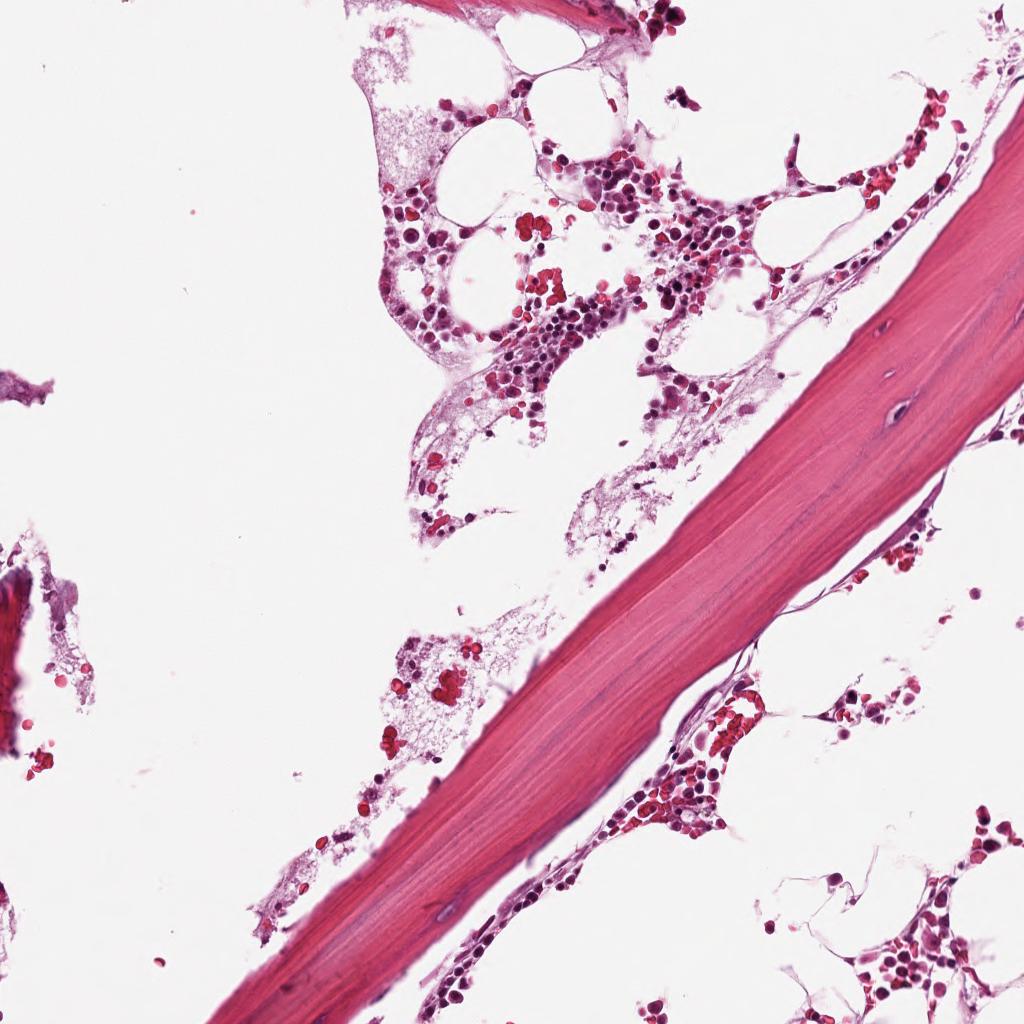
Label: Non-Tumor